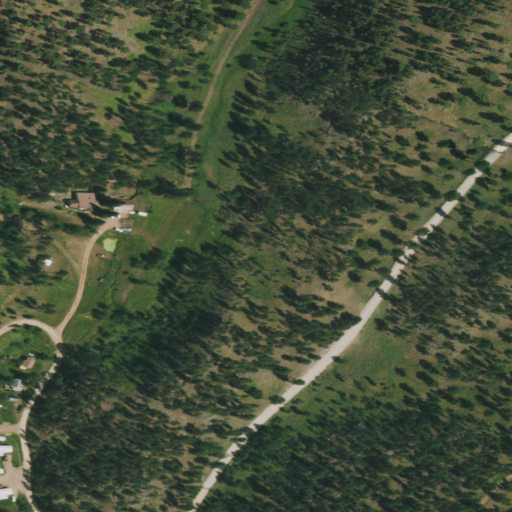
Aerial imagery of valley in South Dakota named East China Gulch containing evergreen forest, shrub, and open development